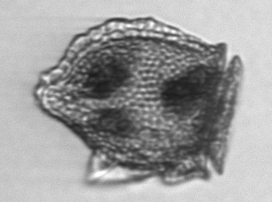
Label: Dinophysis_norvegica